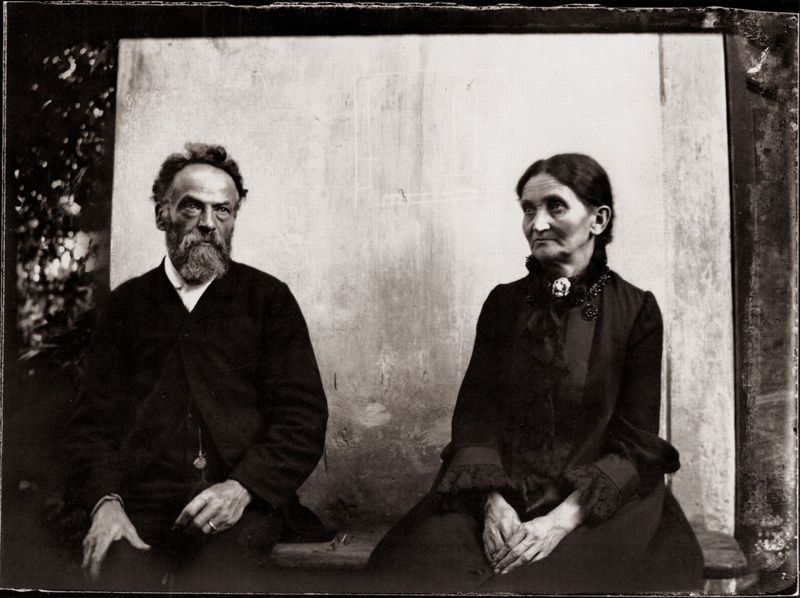
Titel: Heinrich Zilles Eltern vor ihrem Haus in Rummelsburg
Künstler: Heinrich Zille
Schlagwörter: baum, hand, mann, schatten, weiß, menschen, sitzen, finger, frau, grau, haar, hell, hintergrund, kleid, licht, ohr, schwarz, stirn, blick, tuch, alt, anzug, bart, hemd, wand, alte, arm, arme, augen, blicke, kleidung, kragen, spitze, trauer, vollbart, ärmel, bildnis, hände, portrait, porträt, auge, haare, sitzend, eltern, paar, pflanze, pflanzen, brosche, mittelscheitel, scheitel, wald, garten, sitz, kette, mauer, kahl, bank, inszenierung, arbeiter, querformat, glatze, halstuch, uhr, rüschen, schoß, weste, ring, dünn, foto, fotografie, photographie, doppelbildnis, doppelportrait, doppelporträt, alter, schwarz-weiß, künstler, augenhöhlen, leinwand, festlich, freud, tracht, flecken, uhrkette, ehepaar, ehe, eheleute, beerdigung, versunken, müde, holzbank, taschenuhr, stulpen, armut, steinbank, mager, richtungen, ehering, indianer, spalt, sonntagskleidung, statisch, blickrichtungen, rentner, hochgeschlossen, getrennt, wegschauen, ehejubiläum, foografie, schwearz, frau mann, entfernt, trauerflor, 19.jahrhundert, 19. jh., forträt, schwarzwei0ß, wegsehend